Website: apple
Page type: billing-address
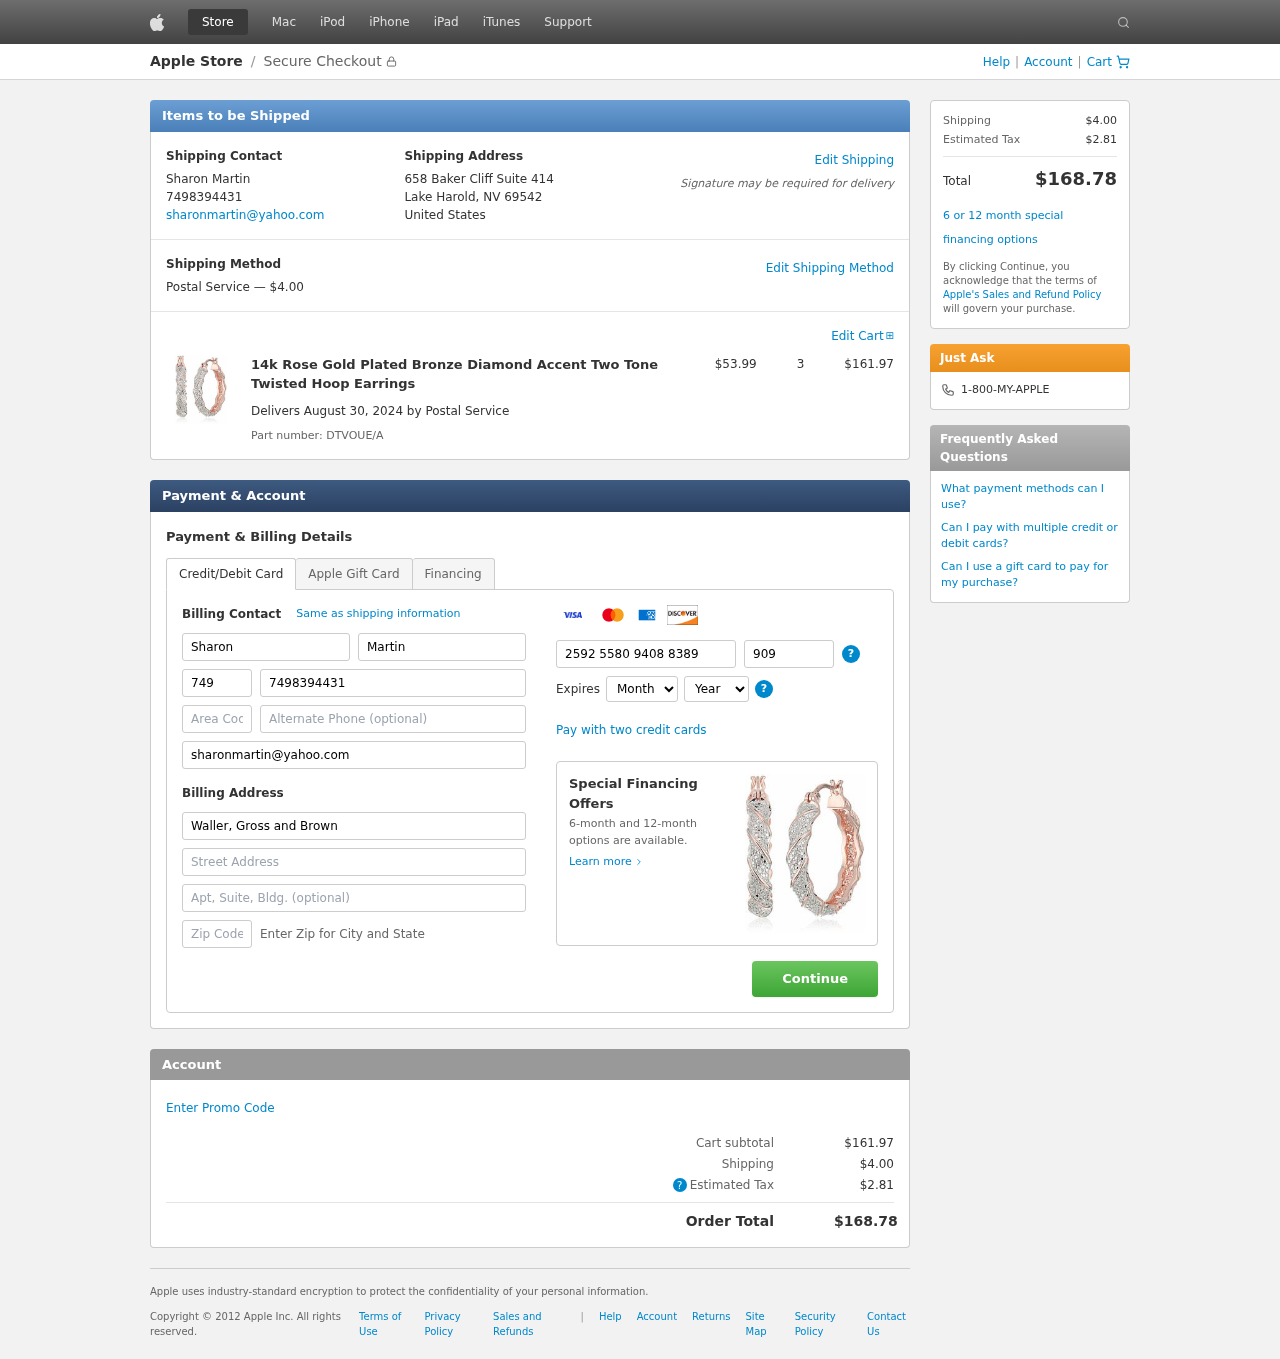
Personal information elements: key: PII_CARD_CVV
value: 909
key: PII_CARD_EXPIRY_MONTH
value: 09
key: PII_CARD_EXPIRY_YEAR
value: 28
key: PII_CARD_NUMBER
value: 2592 5580 9408 8389
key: PII_CITY_STATE_ZIP
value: Lake Harold, NV 69542
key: PII_COMPANY
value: Waller, Gross and Brown
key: PII_COUNTRY
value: United States
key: PII_EMAIL
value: sharonmartin@yahoo.com
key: PII_FIRSTNAME
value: Sharon
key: PII_FULLNAME
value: Sharon Martin
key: PII_LASTNAME
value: Martin
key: PII_PHONE
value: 7498394431
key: PII_PHONE_AREA
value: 749
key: PII_STREET
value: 658 Baker Cliff Suite 414
Product elements: key: PRODUCT1_NAME
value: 14k Rose Gold Plated Bronze Diamond Accent Two Tone Twisted Hoop Earrings
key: PRODUCT1_PRICE
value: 53.99
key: PRODUCT1_QUANTITY
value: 3
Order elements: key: ORDER_SHIPPING_COST
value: $4.00
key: ORDER_SUBTOTAL
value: $161.97
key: ORDER_DELIVERY_DATE
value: August 30, 2024
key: ORDER_PART_NUMBER
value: DTVOUE/A
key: ORDER_TAX
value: $2.81
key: ORDER_TOTAL
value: $168.78